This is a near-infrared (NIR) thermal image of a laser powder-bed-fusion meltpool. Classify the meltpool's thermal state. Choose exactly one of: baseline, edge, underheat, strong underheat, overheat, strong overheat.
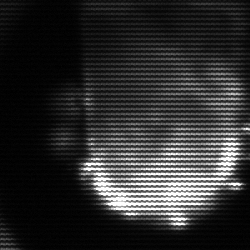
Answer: baseline